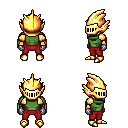
a pixel art fantasy rpg character, male body template, orc, green skin, gold arm armor, red pants, white long mohawk hairstyle, gold helm, metal gloves, gold boots, four views (front, back, left, right), 2x2 character sprite sheet, small pixel art, hard edges, no anti-aliasing